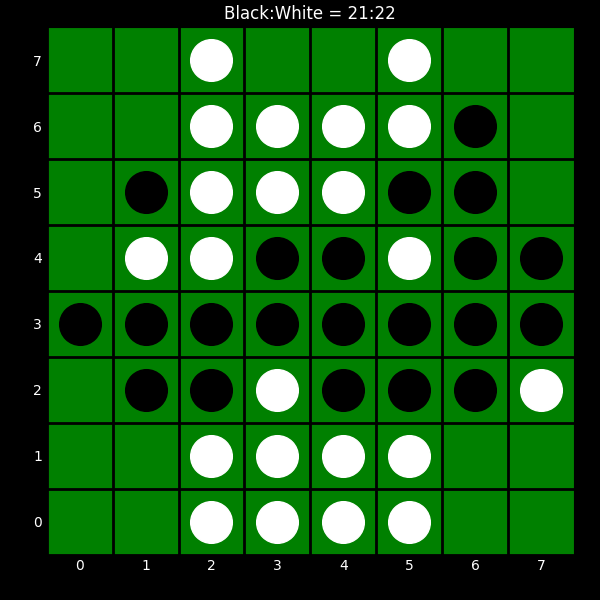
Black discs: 21
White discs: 22